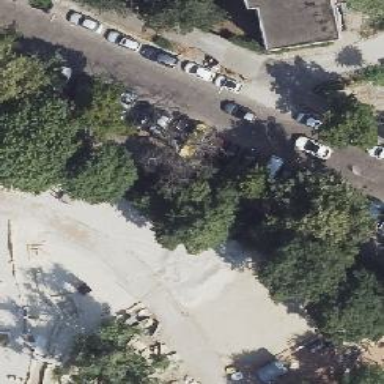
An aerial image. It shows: Sandpit playground.